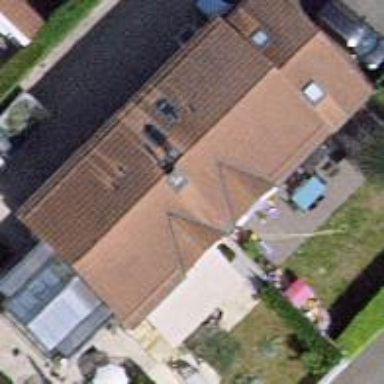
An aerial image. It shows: Semi-detached house with gabled roof.